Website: walmart
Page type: payment
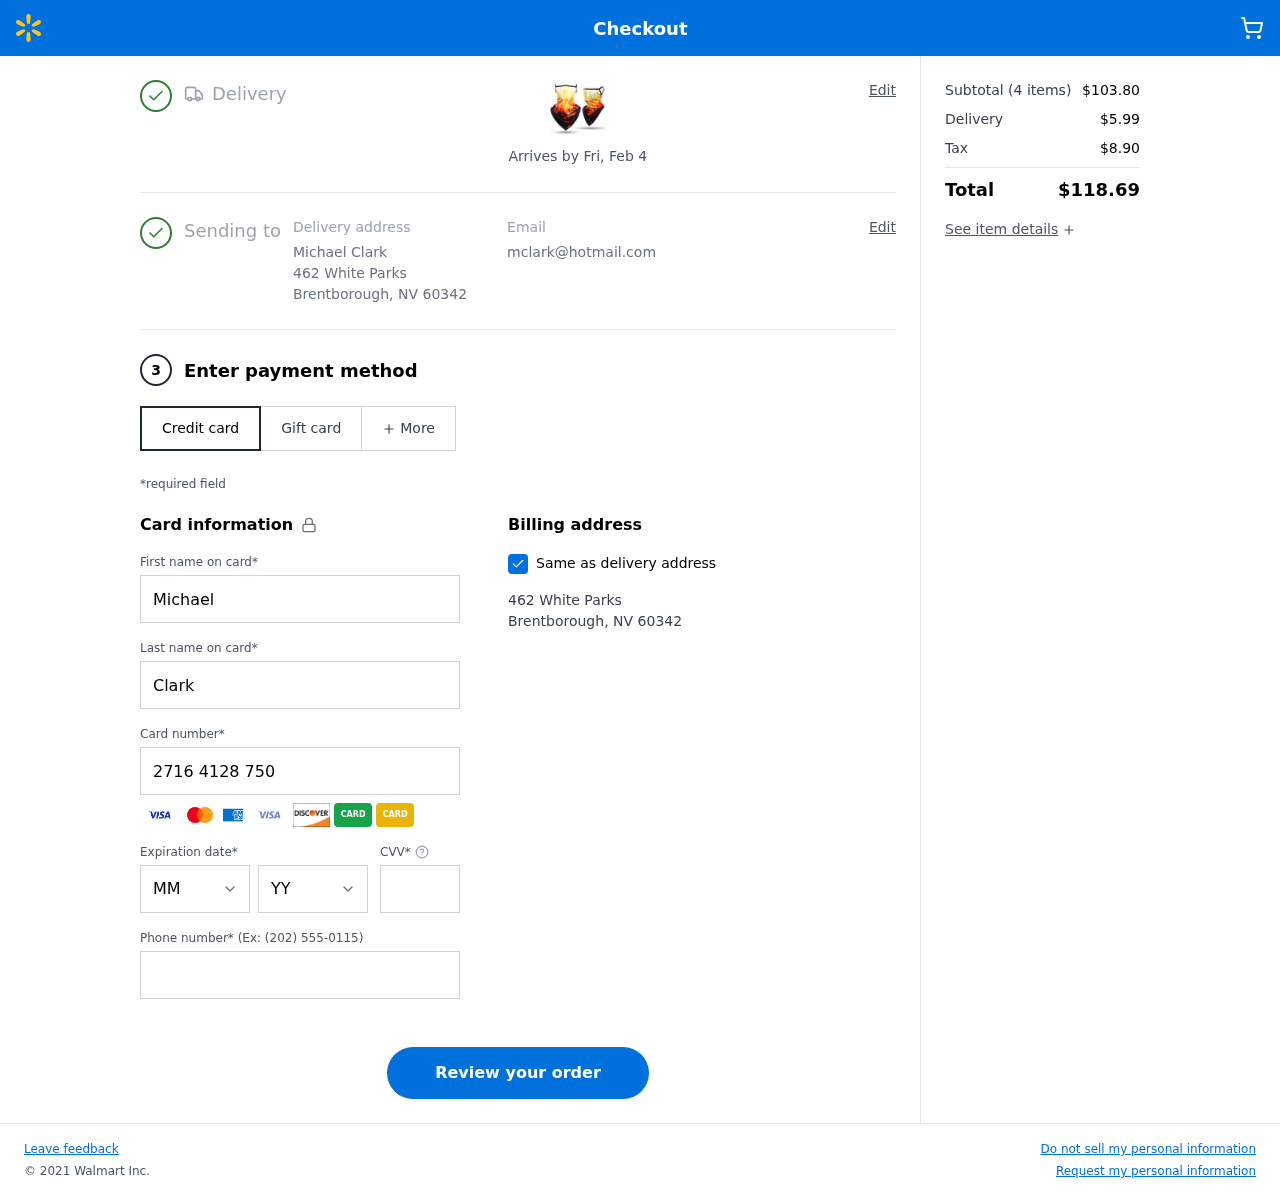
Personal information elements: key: PII_CARD_CVV
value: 754
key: PII_CARD_EXPIRY_MONTH
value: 10
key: PII_CARD_EXPIRY_YEAR
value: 27
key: PII_CARD_NUMBER
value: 2716 4128 7502 5809
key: PII_CITY
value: Brentborough
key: PII_EMAIL
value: mclark@hotmail.com
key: PII_FIRSTNAME
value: Michael
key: PII_FULLNAME
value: Michael Clark
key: PII_LASTNAME
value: Clark
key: PII_PHONE
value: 2644125601
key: PII_POSTCODE
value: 60342
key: PII_STATE_ABBR
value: NV
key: PII_STREET
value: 462 White Parks
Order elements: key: ORDER_DELIVERY_DATE
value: Arrives by Fri, Feb 4
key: ORDER_NUM_ITEMS
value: (4 items)
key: ORDER_SUBTOTAL
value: $103.80
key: ORDER_SHIPPING_COST
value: $5.99
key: ORDER_TAX
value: $8.90
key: ORDER_TOTAL
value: $118.69